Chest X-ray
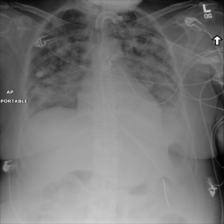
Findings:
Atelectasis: negative
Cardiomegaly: negative
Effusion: negative
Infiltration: positive
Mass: negative
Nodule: positive
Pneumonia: negative
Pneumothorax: negative
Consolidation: negative
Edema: negative
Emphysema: negative
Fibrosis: negative
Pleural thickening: negative
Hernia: negative